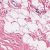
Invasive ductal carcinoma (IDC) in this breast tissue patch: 0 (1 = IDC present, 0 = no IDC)